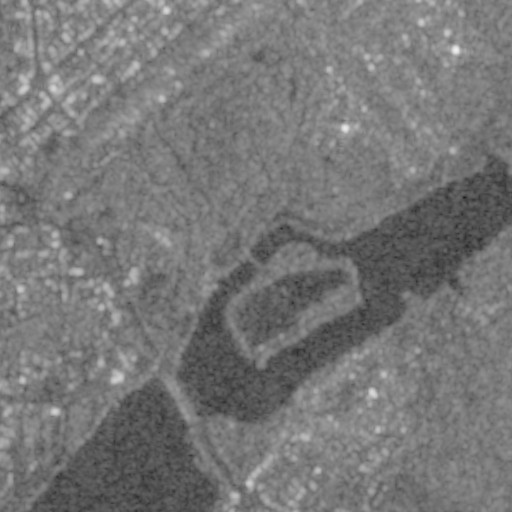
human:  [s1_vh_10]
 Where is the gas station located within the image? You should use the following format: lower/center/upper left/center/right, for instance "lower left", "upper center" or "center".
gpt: The gas station is located in the center left of the image.
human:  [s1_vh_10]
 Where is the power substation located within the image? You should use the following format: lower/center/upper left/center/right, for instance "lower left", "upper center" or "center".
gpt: The power substation is located in the upper left of the image.
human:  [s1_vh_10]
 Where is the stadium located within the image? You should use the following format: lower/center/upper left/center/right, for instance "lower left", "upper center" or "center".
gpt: The stadium is located in the center left of the image.
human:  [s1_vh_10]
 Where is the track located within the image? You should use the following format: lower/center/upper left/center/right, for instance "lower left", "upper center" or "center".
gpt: The track is located in the center left of the image.
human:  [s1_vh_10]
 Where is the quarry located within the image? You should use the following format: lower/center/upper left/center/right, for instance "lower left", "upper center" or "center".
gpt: There is no quarry in the image.

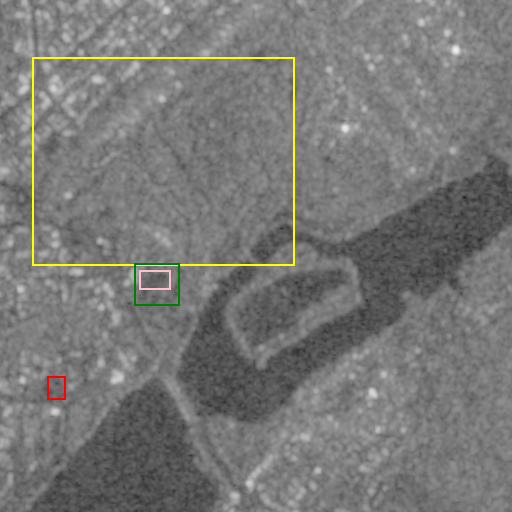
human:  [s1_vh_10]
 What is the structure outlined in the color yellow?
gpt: The structure outlined in yellow is a park.
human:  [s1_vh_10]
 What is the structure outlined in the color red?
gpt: The structure outlined in red is a parking lot.
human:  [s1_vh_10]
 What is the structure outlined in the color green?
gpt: The structure outlined in green is a stadium.
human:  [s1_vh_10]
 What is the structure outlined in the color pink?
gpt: The structure outlined in pink is a track.
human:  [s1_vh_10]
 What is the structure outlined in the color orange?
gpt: There is no orange outline.